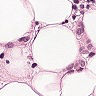
Metastatic tissue present: yes